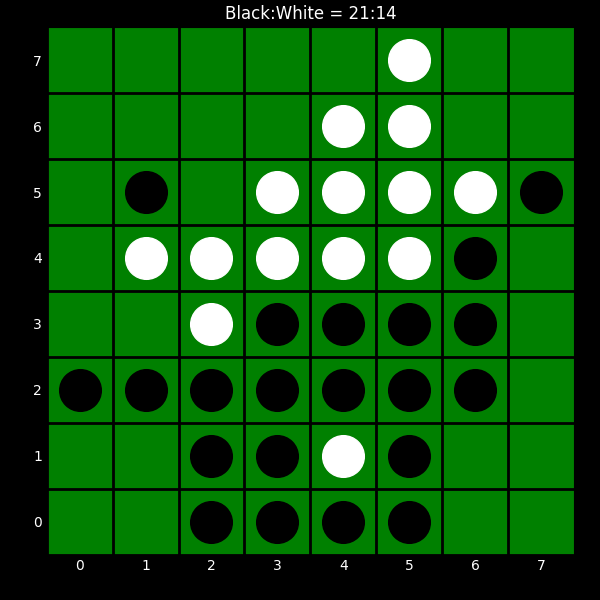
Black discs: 21
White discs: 14